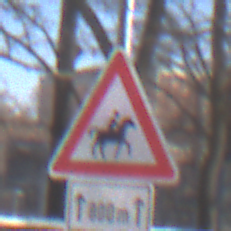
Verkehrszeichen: ReiterLinks
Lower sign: LaengeEinerStrecke1
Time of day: MorningAfternoon
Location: Outdoor (Special)
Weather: Clear
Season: Winter
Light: Natural